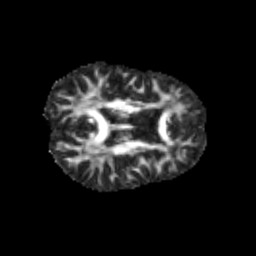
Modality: FA
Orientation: axial
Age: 12
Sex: female
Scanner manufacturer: siemens
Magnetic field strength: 3 T
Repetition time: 3.8 s
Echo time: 0.07 s